Question: I have a floor plan image which consists of multiple rooms. Using Python, I want to find the centers of each room and store the coordinates in the form of (x,y) so that I can use them further for mathematical calculations. The existing 'drawContours' and 'FindContours' functions help in determining the contours, but how can I store the values obtained into a list.
The image represents a sample floor plan with multiple rooms.

I tried using 'moments' but the function doesn't work properly.
<URL>
Here's my code :
'''
k= []
# Going through every contours found in the image.
for cnt in contours :
approx = cv2.approxPolyDP(cnt, 0.009 * cv2.arcLength(cnt, True), True)
# draws boundary of contours.
cv2.drawContours(img, [approx], -1, (0, 0,255), 3)
# Used to flatted the array containing
# the co-ordinates of the vertices.
n = approx.ravel()
i = 0
x=[]
y=[]
for j in n :
if(i % 2 == 0):
x = n[i]
y = n[i + 1]
# String containing the co-ordinates.
string = str(x) + " ," + str(y)
if(i == 0):
# text on topmost co-ordinate.
cv2.putText(img, string, (x, y),
font, 0.5, (255, 0, 0))
k.append(str((x, y)))
else:
# text on remaining co-ordinates.
cv2.putText(img, string, (x, y),
font, 0.5, (0, 255, 0))
k.append(str((x, y)))
i = i + 1
# Showing the final image.
cv2_imshow( img )
# Exiting the window if 'q' is pressed on the keyboard.
if cv2.waitKey(0) & 0xFF == ord('q'):
cv2.destroyAllWindows()
'''
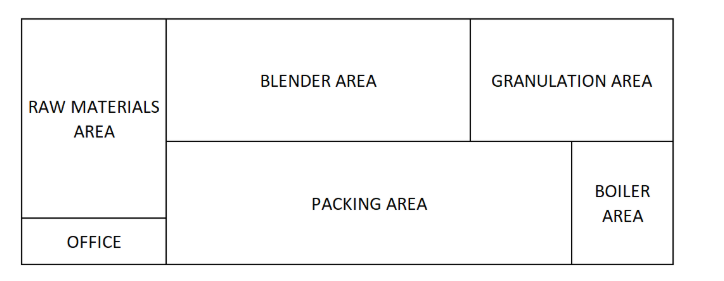
Answer: Here's a simple approach:
1. Obtain binary image. Load image, grayscale, and Otsu's threshold.
2. Remove text. We find contours then filter using contour area to remove contours smaller than some threshold value. We effectively remove these contours by filling them in with cv2.drawContours.
3. Find rectangular boxes and obtain centroid coordinates. We find contours again then filter using contour area and contour approximation. We then find moments for each contour which gives us the centroid.
---
Here's a visualization:
Remove text
<URL>
Result
<URL>
Coordinates
'''
[(93, 241), (621, 202), (368, 202), (571, 80), (317, 79), (93, 118)]
'''
Code
'''
import cv2
import numpy as np
# Load image, grayscale, Otsu's threshold
image = cv2.imread('1.png')
gray = cv2.cvtColor(image, cv2.COLOR_BGR2GRAY)
thresh = cv2.threshold(gray, 0, 255, cv2.THRESH_BINARY_INV + cv2.THRESH_OTSU)[1]
# Remove text
cnts = cv2.findContours(thresh, cv2.RETR_TREE, cv2.CHAIN_APPROX_SIMPLE)
cnts = cnts[0] if len(cnts) == 2 else cnts[1]
for c in cnts:
area = cv2.contourArea(c)
if area < 1000:
cv2.drawContours(thresh, [c], -1, 0, -1)
thresh = 255 - thresh
result = cv2.cvtColor(thresh, cv2.COLOR_GRAY2BGR)
coordinates = []
# Find rectangular boxes and obtain centroid coordinates
cnts = cv2.findContours(thresh, cv2.RETR_TREE, cv2.CHAIN_APPROX_SIMPLE)
cnts = cnts[0] if len(cnts) == 2 else cnts[1]
for c in cnts:
area = cv2.contourArea(c)
peri = cv2.arcLength(c, True)
approx = cv2.approxPolyDP(c, 0.05 * peri, True)
if len(approx) == 4 and area < 100000:
# cv2.drawContours(result, [c], -1, (36,255,12), 1)
M = cv2.moments(c)
cx = int(M['m10']/M['m00'])
cy = int(M['m01']/M['m00'])
coordinates.append((cx, cy))
cv2.circle(result, (cx, cy), 3, (36,255,12), -1)
cv2.putText(result, '({}, {})'.format(int(cx), int(cy)), (int(cx) -40, int(cy) -10), cv2.FONT_HERSHEY_SIMPLEX, 0.5, (36,255,12), 2)
print(coordinates)
cv2.imshow('thresh', thresh)
cv2.imshow('image', image)
cv2.imshow('result', result)
cv2.waitKey()
'''